Question: I would like to develop a office 365 mail add-in (Read app) for outlook web & other clients, I have give a quick start with sample provided at <URL>, which works fine as expected.
But I would like host a already developed SPA with minor changes, which I did and hosted by configuring metadata file.
As I know all available SPA templates using some routing plugin, which is responsible to change the route & app will load view based on route available in url(followed by '#' character by default in url)
But when i clicked on a navigation link to change the hash location & to load new content based on changed route, it is not working because requested route were formed incorrectly, because in outlook web app, our app is loading under iframe & iframe src contains # in url, which causes the wrong url formation. Iframe rendered in outlook web app is as follows
'''
<iframe id="ocii1" width="100%" height="100%" frameborder="0" title="App for Office" sandbox="allow-scripts allow-forms allow-same-origin ms-allow-popups allow-popups" name="_xdm_0__ocii141675079_65831848_1436538340692" src="https://localhost:44301/Index.html?et=&amp;_host_Info=Outlook|Web|16.00#&amp;_xdm_Info=52741ef1_5cb5874_1436538340692|ocii1|https://outlook.office365.com/owa/?realm=mycompany.com#path=/mail"></iframe>
'''
Can anyone help me in this?

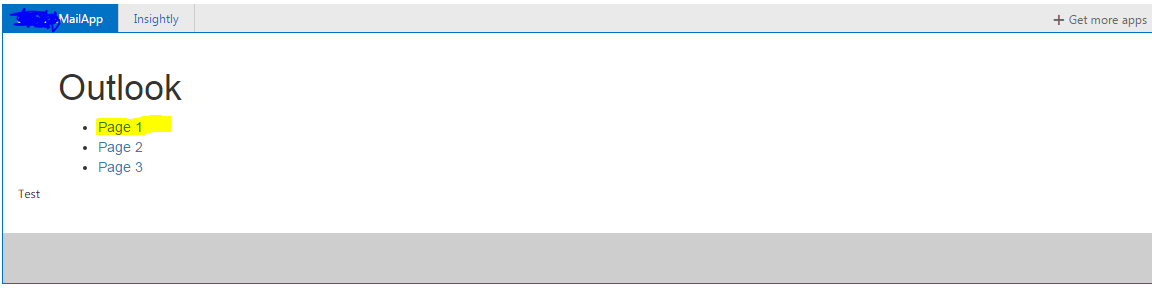
Answer: Finally found a workaround for this, create a intermediate page & configure this as startup page in metadata & than navigate to target location. Added following code to intermediate page.
'''
Office.initialize = function (reason) {
$(document).ready(function () {
location.href = "https://localhost/mailApp";
});
};
'''
It will resolve the extra '#' problem in src of mail app iframe, by replacing complete src with "<URL>".